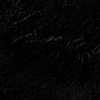
Label: not_dusty